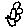
Label: flower